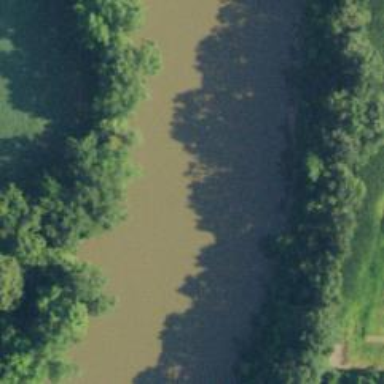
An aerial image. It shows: Beautiful river scene.